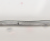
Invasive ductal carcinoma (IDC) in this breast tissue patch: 0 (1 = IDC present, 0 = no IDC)